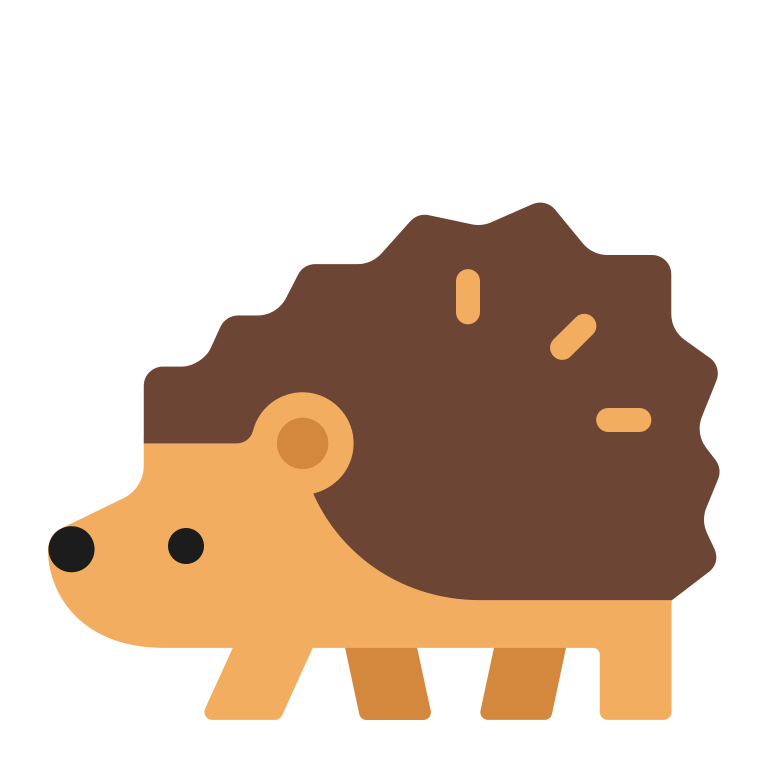
hedgehog flat